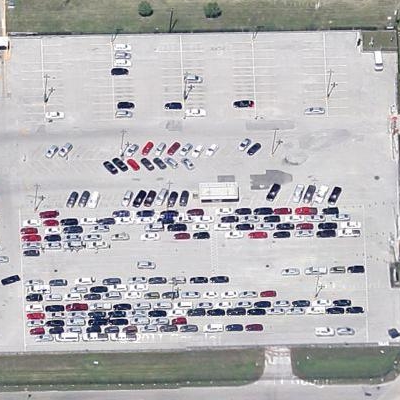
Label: Parking